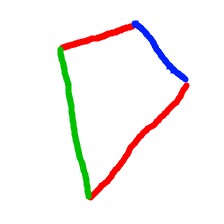
Shape: kite